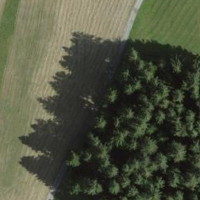
EUNIS habitat code: 43
Species observed at this site:
Succisa pratensis